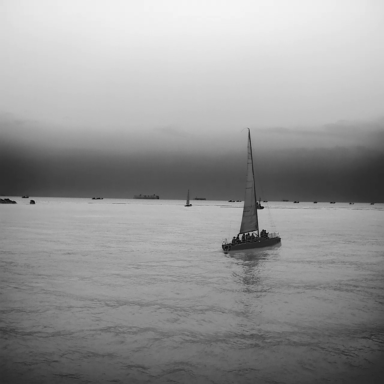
There are 15 objects shown in the infrared image, including two sailboats, 12 bulk_carriers, and a fishing_boat.